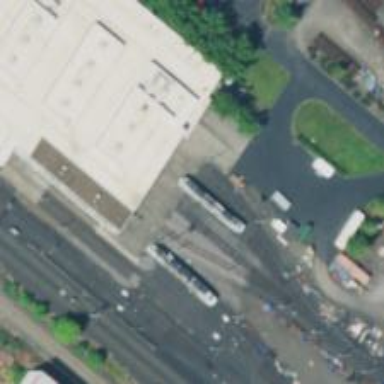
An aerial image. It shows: Light rail yard with electrified contact lines.